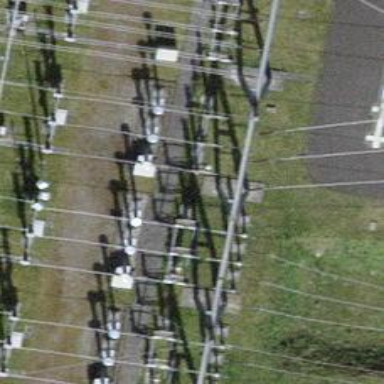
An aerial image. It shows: Power line with three cables.